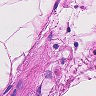
Metastatic tissue present: no